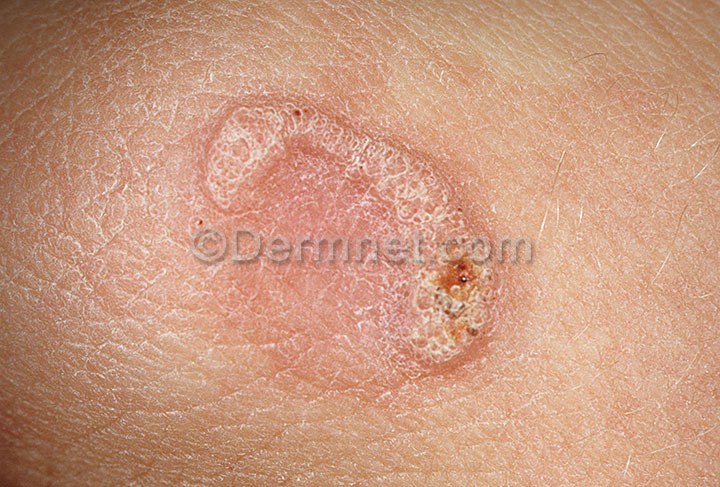
Disease: Warts Molluscum and other Viral Infections